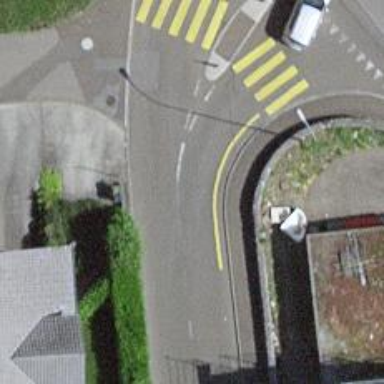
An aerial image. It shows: Uncontrolled zebra crossing with central island. The crossing is marked with zebra stripes.